Question: I'm writing the class for storing, loading and rendering the static mesh in my DirectX application.
I know that Box model can uses 8 vertices, but usually it uses 24 or 36 (because one "vertex in space" is de facto 3 vertices with the same positions and different texture coord/normals).
My question is: (e.g. character mesh exported from 3ds max or similar application)?
I'm working on the exporter plug-in now for my application. Should I:
-
-
I'm not sure if the texture coordinates/normals will be different for the same "vertex" in 3ds max (same position but different normals/tex coord?).
The second aprouch should works fine with 'D3DPT_TRIANGLELIST', but for 5.000 vertices mesh from 3ds max I will get 15.000 "real" vertices (+/- each 3 will have same pos and different tex coord/normals).
Also, on the example below, the object consists of two parts - top one has #1 smoothing group and bottom one has #2 smoothing group -will my problem looks different for vertex "inside" smoothing group and between two groups (e.g. connection of top/bottom)?
In other words:
And

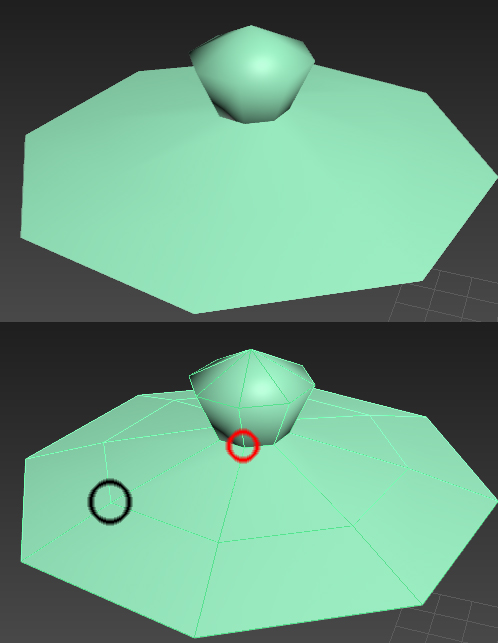
Answer: Exporting three vertices for each triangle is always sufficient, but may involve duplicating data unnecessarily. If adjacent triangles have disjoint texture coordinates or other properties, you duplicate in order to produce correct rendering results. If you want, you can merge duplicate vertices in a post-processing step.
Regarding your reference images, it doesn't look like there is any texture applied to the surface, so the red circled vertex must be two distinct vertices in the buffer in order to create the color discontinuity, as it should be. The black circled vertex doesn't need to be, but it still may be duplicated. In general, you should share vertices within a smoothing group, and not worry about deduplicating across groups. If vertex throughput ends up being an issue, you can look into optimizing it, but for most workloads you'll be pixel or fillrate bound.